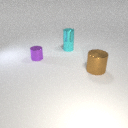
small cyan rubber cylinder to the right of small purple metal cylinder